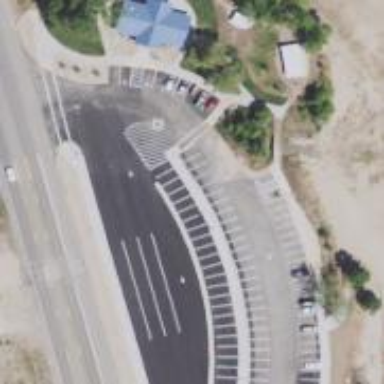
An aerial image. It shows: Rest area on the road.